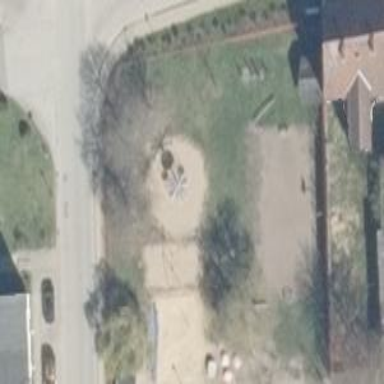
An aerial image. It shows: Playground area for leisure activities on the land.